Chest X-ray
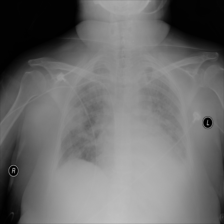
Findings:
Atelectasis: negative
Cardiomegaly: negative
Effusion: negative
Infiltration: negative
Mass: negative
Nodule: negative
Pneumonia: negative
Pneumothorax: negative
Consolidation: positive
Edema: negative
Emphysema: negative
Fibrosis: negative
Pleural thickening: negative
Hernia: negative